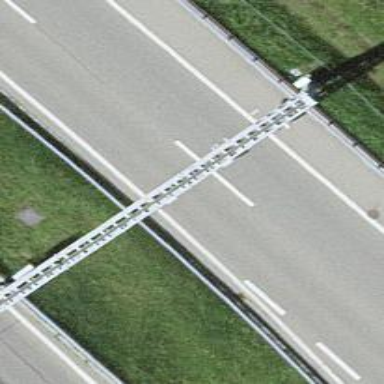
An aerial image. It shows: Gantry structure.